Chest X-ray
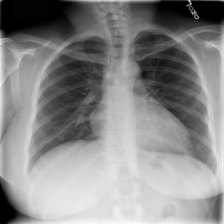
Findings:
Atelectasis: negative
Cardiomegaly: negative
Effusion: negative
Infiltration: negative
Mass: negative
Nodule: negative
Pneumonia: negative
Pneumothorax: negative
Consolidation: negative
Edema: negative
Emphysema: negative
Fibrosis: negative
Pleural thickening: negative
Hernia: negative